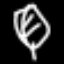
Label: leaf